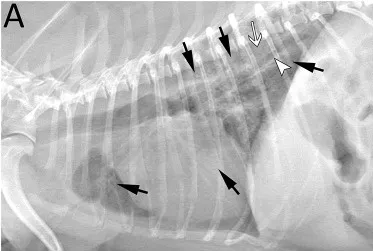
Five years post left cranial lobectomy, radiographic lesions were still present especially in the left caudal lung lobe of a 6-year-old Miniature poodle. (A) Left lateral projection showing several areas of increased opacity in the cranioventral, caudoventral and caudodorsal lung field (arrows). In the caudodorsal lung field, a large bronchus (arrowhead) is dilated and does not taper as it extends toward the periphery indicating bronchiectasis. In the more severe opacified areas, small air bronchograms are seen (white arrow).
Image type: radiology (x_ray)